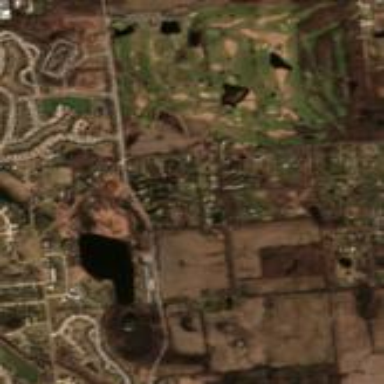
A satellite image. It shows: Golf course.